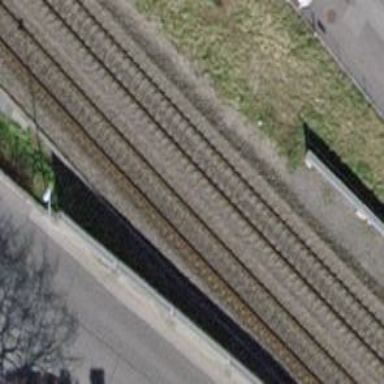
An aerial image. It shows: Single railway track with electrification through contact line.